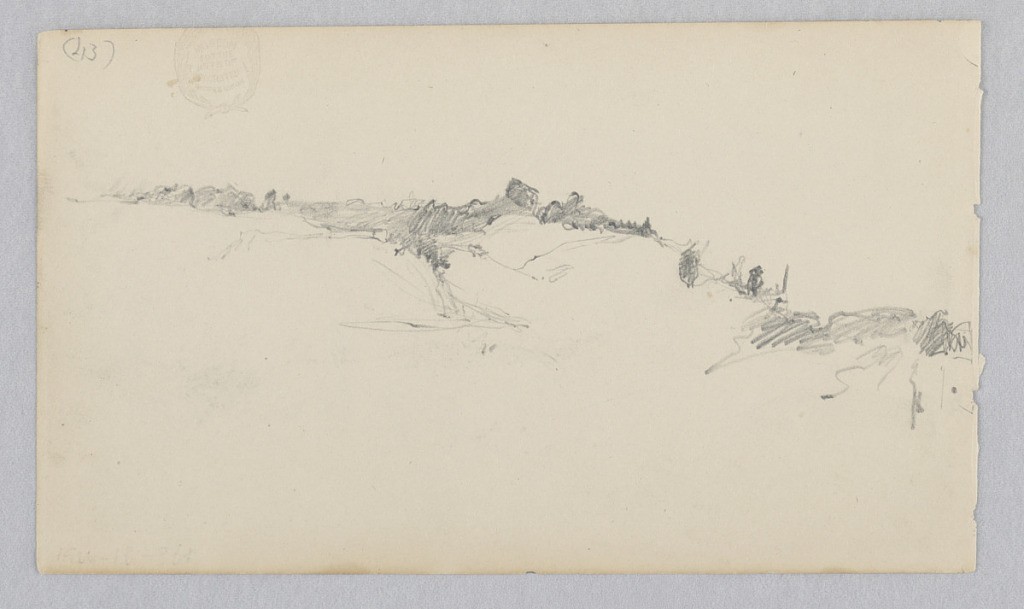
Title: Landscape
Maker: Robert Frederick Blum, American, 1857–1903
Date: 1876
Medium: Graphite on wove paper
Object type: Drawing
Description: Sketch of a landscape with hills along the horizon